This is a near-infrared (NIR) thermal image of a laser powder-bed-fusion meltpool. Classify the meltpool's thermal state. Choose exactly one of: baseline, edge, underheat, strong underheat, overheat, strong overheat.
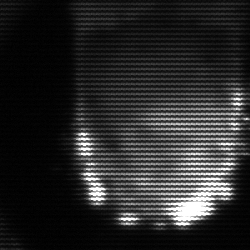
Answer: baseline